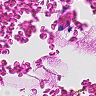
Metastatic tissue present: no